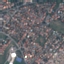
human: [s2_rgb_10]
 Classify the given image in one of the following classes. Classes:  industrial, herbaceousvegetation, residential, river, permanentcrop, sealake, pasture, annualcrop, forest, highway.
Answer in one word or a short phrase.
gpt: Residential